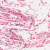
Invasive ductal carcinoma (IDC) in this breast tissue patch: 0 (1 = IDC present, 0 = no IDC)